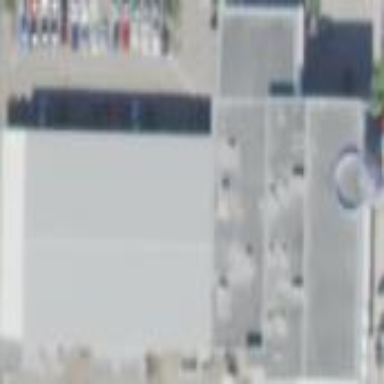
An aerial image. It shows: Building that houses car shop.